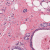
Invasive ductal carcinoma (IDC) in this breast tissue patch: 0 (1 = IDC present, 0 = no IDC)